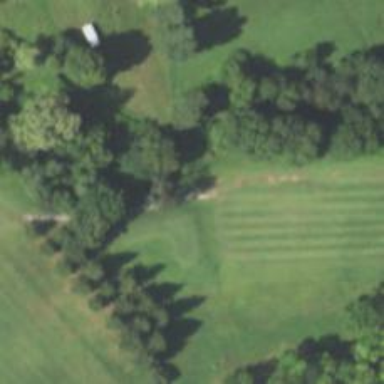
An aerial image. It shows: Path for both road and golf.